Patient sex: F
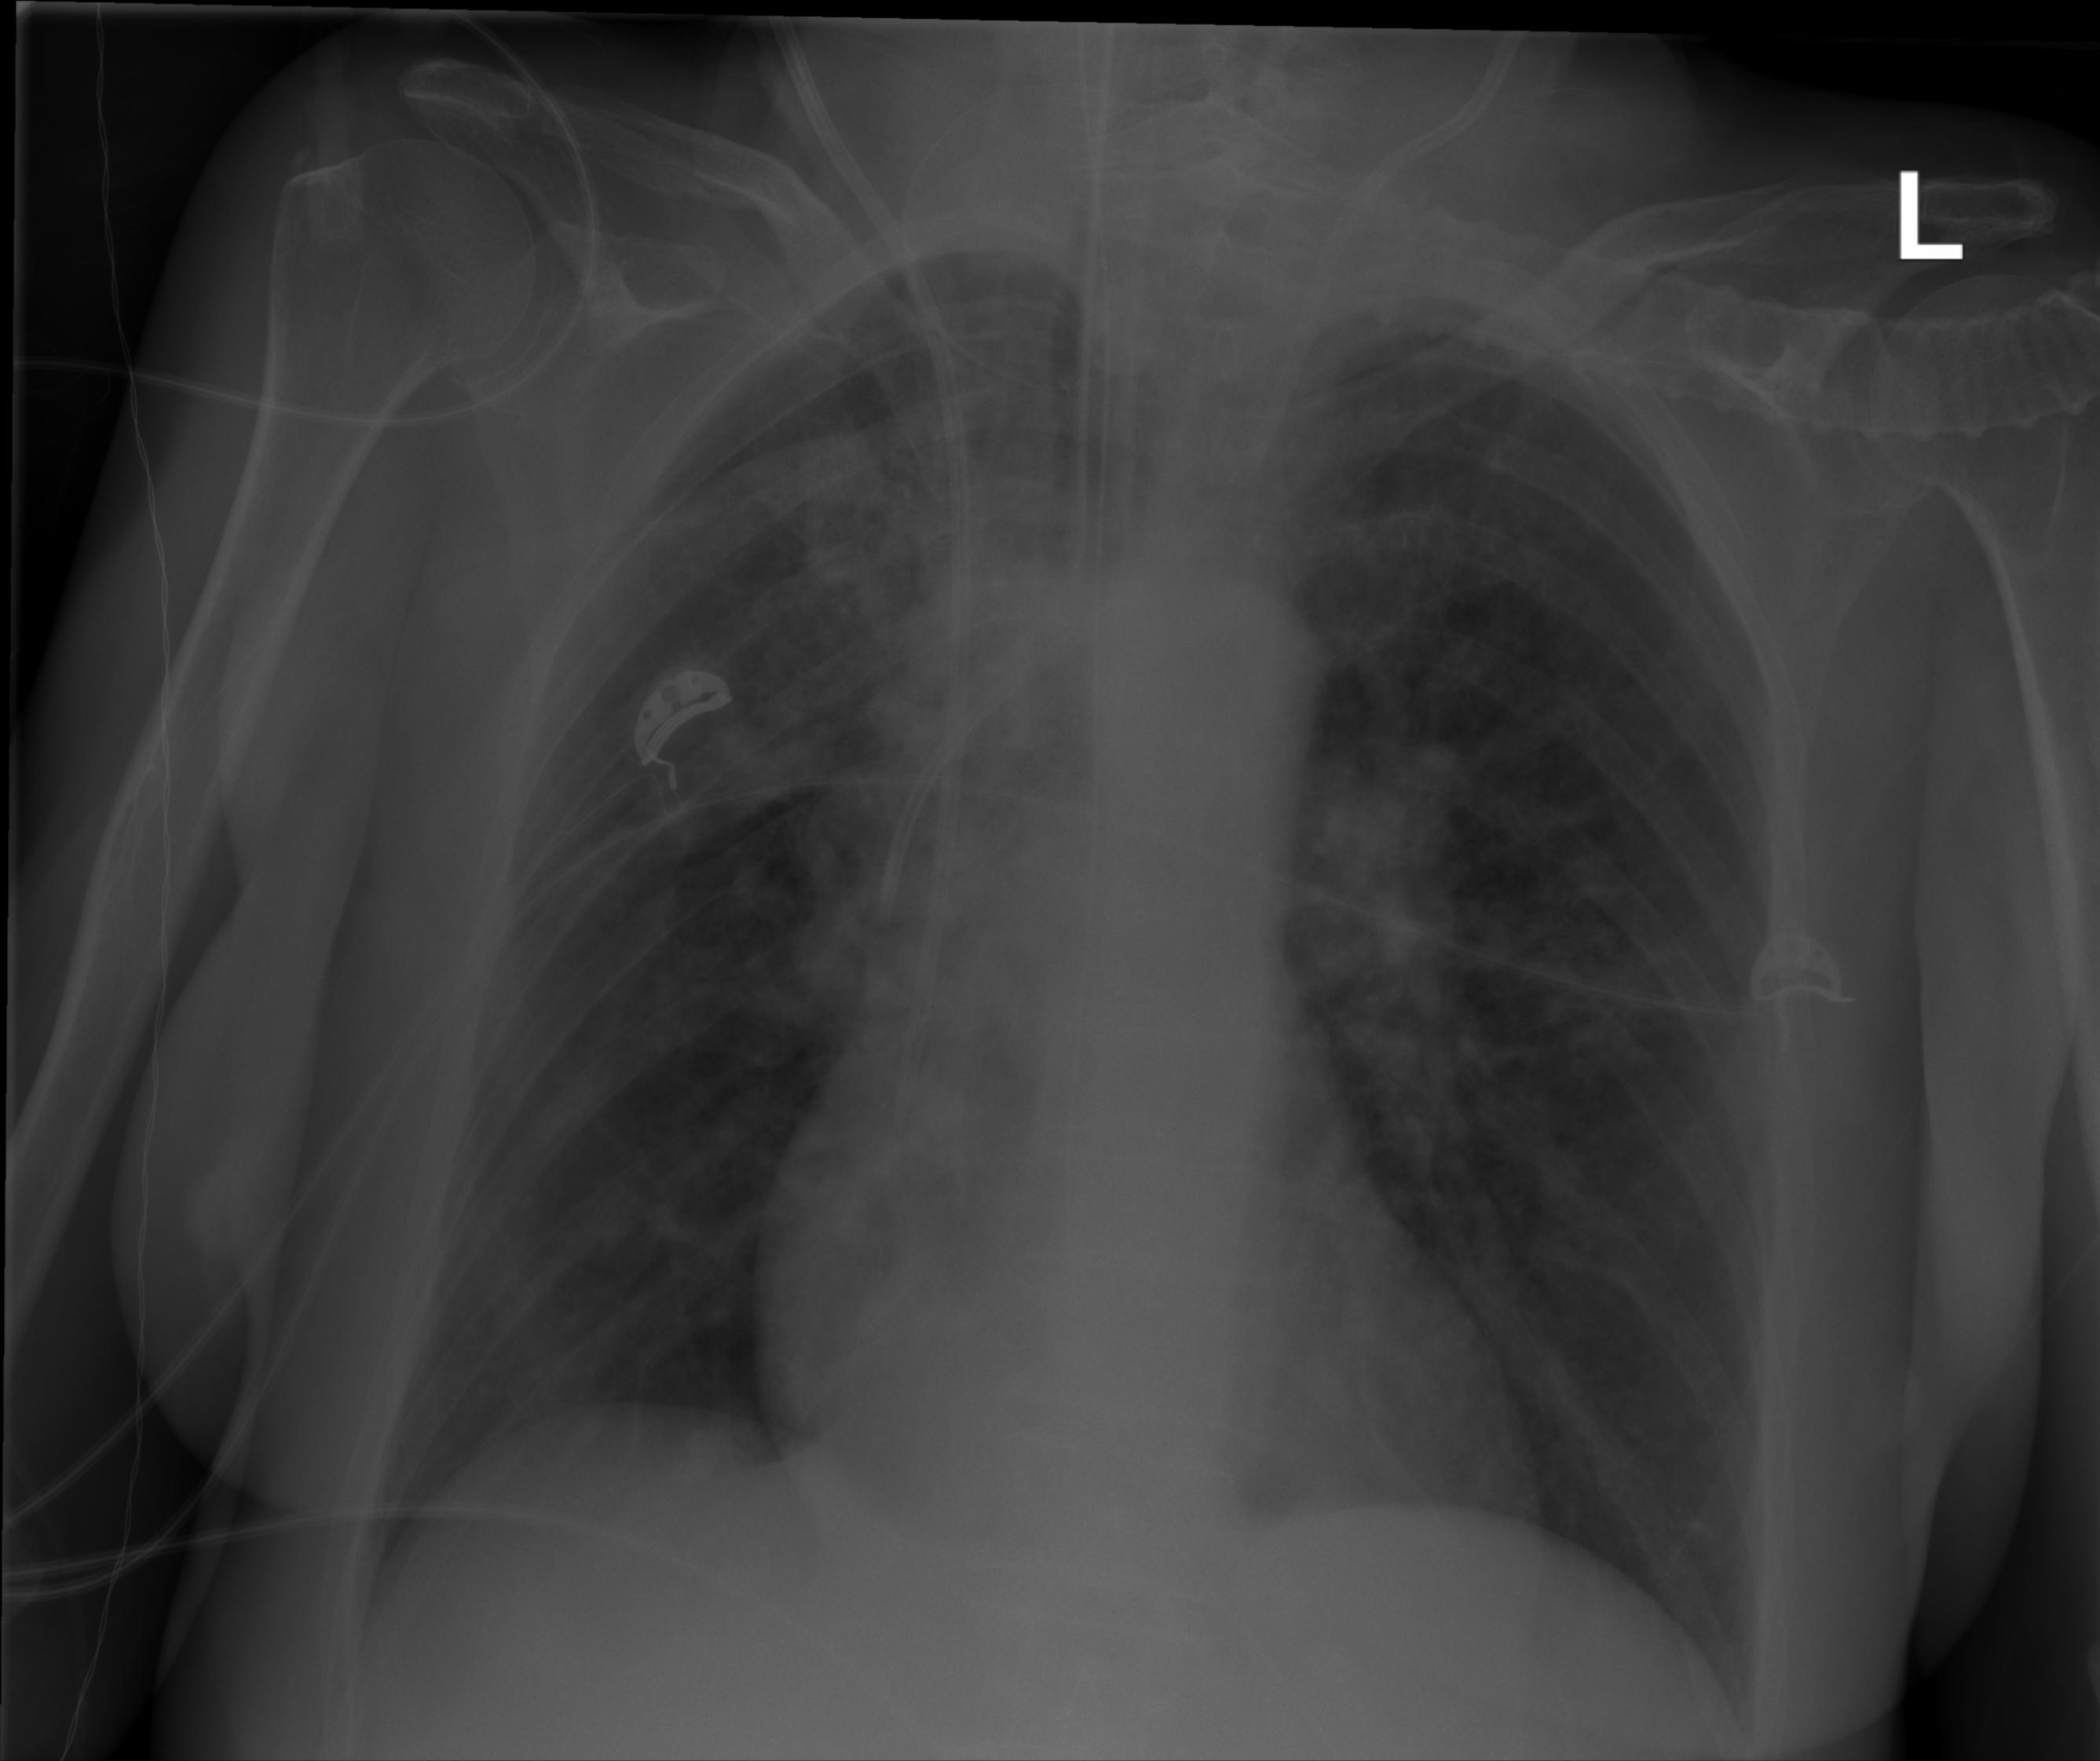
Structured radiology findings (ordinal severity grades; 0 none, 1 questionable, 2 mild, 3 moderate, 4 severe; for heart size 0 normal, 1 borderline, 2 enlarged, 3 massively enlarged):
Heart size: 0
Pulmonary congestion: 2
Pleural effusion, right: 0
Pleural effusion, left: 0
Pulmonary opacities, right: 1
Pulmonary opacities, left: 0
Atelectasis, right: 0
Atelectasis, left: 0